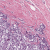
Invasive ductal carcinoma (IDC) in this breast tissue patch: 1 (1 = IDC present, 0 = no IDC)